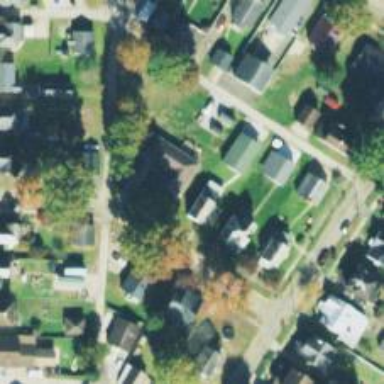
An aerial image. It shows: Neighborhood.